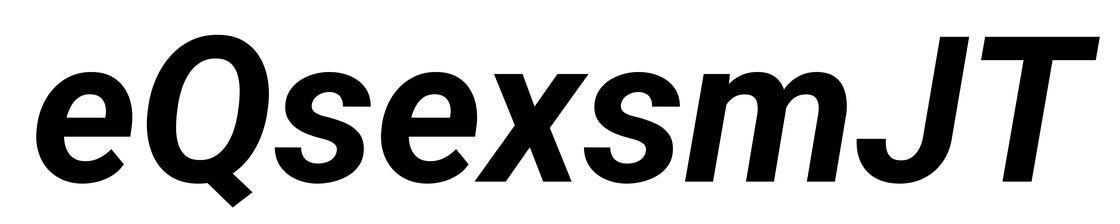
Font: Roboto-Italic_Bold_Italic